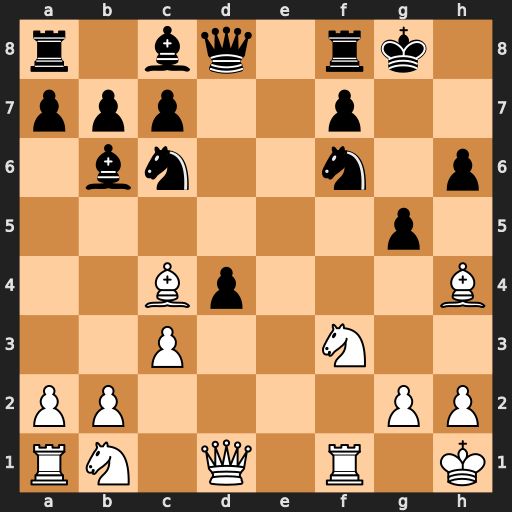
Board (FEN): r1bq1rk1/ppp2p2/1bn2n1p/6p1/2Bp3B/2P2N2/PP4PP/RN1Q1R1K
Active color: w
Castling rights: -
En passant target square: -
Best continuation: Nxg5 hxg5 Bxg5